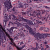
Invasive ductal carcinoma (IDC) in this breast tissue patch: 1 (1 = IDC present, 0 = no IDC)